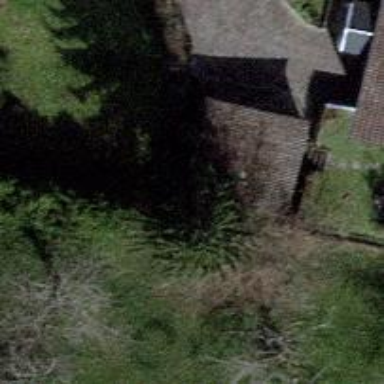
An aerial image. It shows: Evergreen needle-leaved tree.